Question: Given the supply, demand, and route table for this logistics problem, what is the minimum total cost? Please provide the answer as an integer.
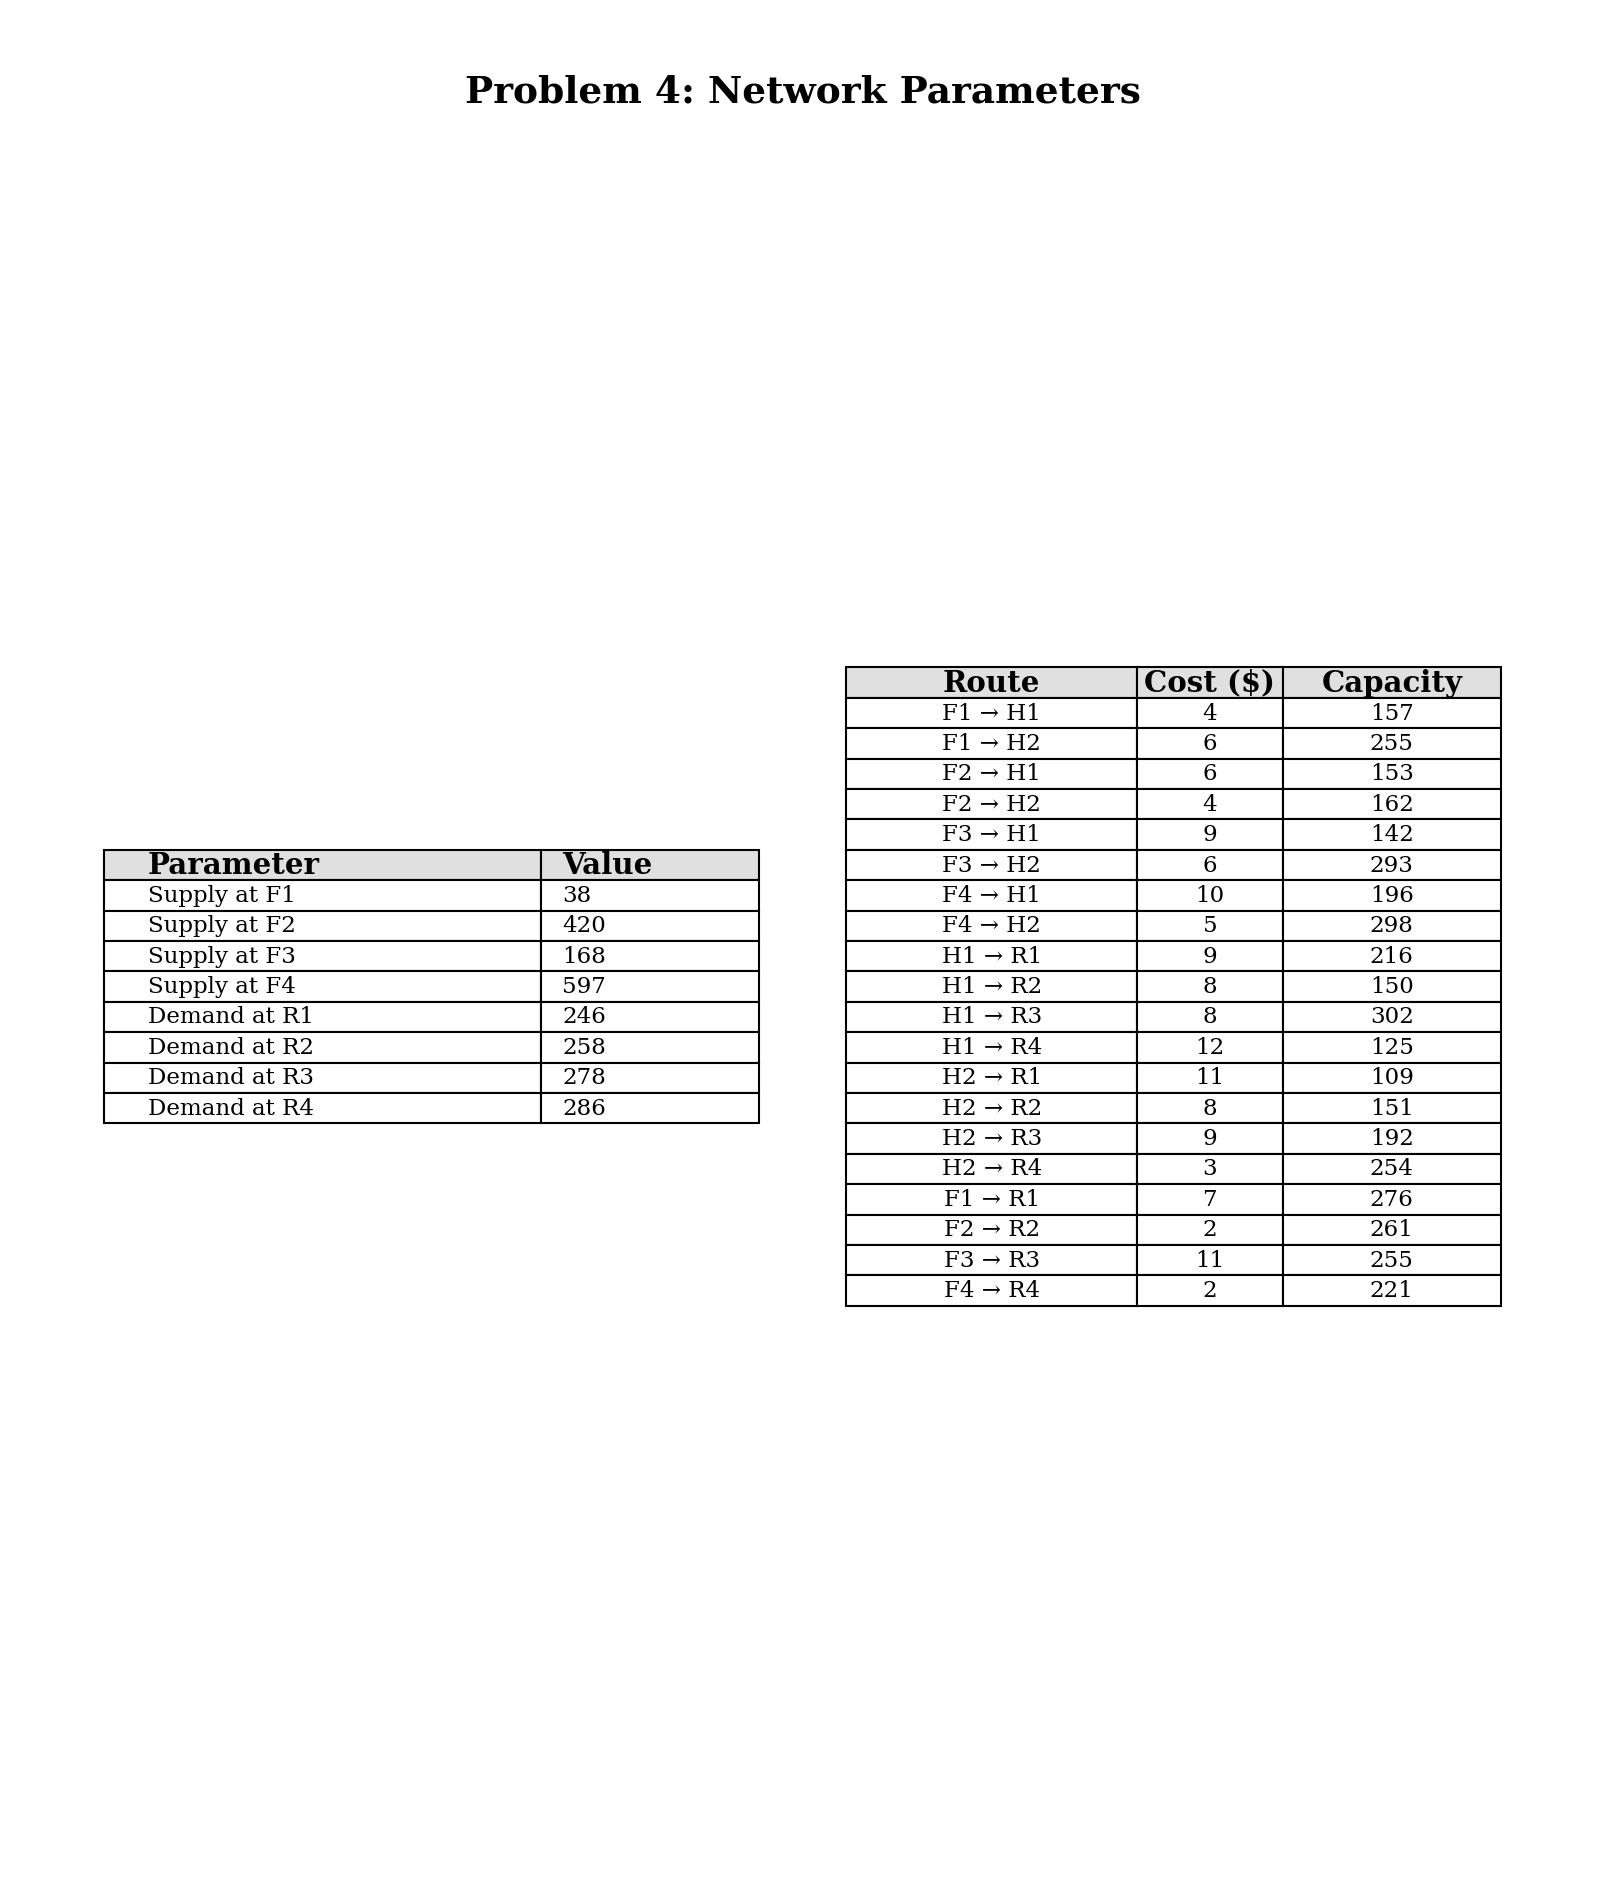
Answer: 8298